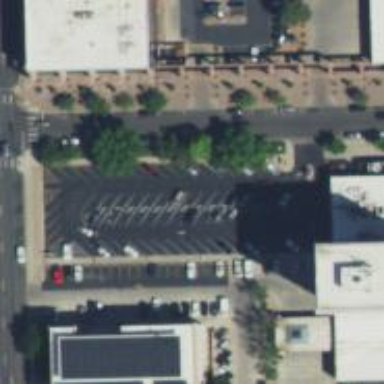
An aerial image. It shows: Parking space is available.